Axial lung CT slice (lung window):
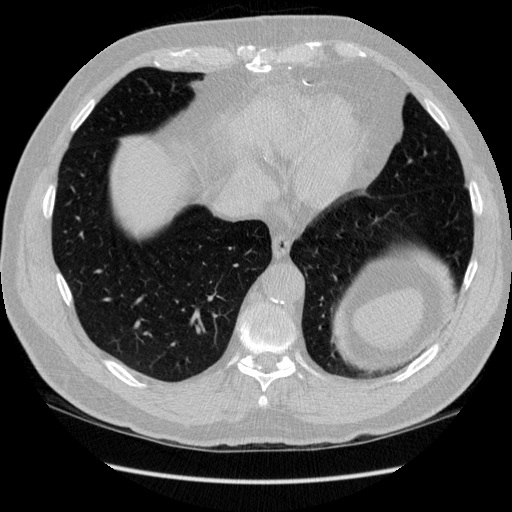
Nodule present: no